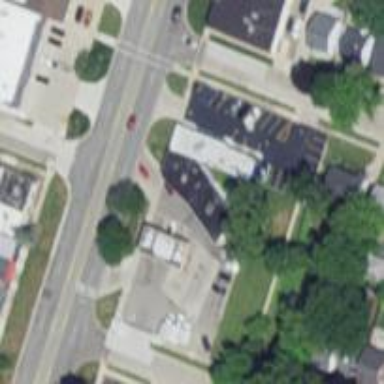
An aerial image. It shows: Convenience shop.